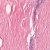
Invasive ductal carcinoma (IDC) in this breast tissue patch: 0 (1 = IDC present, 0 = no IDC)